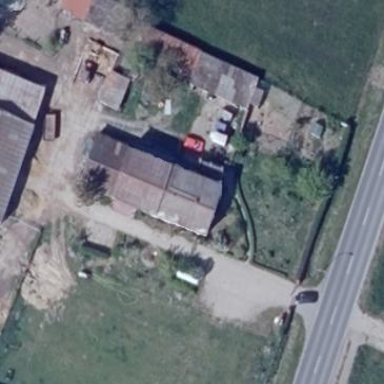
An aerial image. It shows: Farm shop located in building.